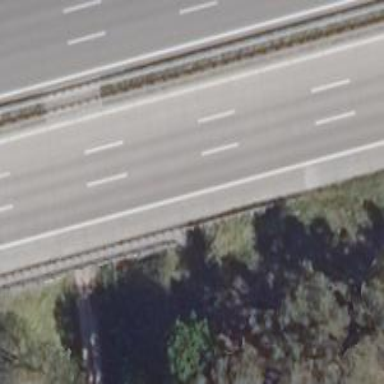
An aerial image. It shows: Asphalt bridge over motorway.